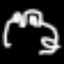
Label: frog